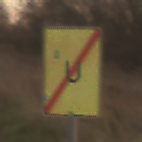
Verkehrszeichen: EndeUmleitung
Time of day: SunriseSunset
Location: Outdoor (Nature)
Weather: PartlyCloudy
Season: NotSpecified
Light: Natural